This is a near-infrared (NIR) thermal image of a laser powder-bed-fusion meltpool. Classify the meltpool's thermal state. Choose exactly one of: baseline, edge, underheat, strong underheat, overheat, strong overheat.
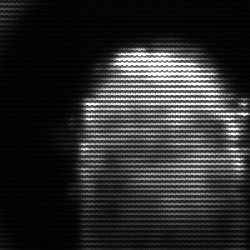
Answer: baseline